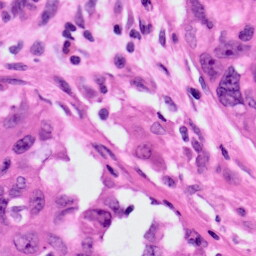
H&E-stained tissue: Lung